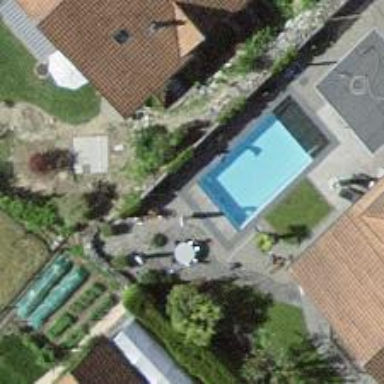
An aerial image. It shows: Swimming pool located in leisure land.